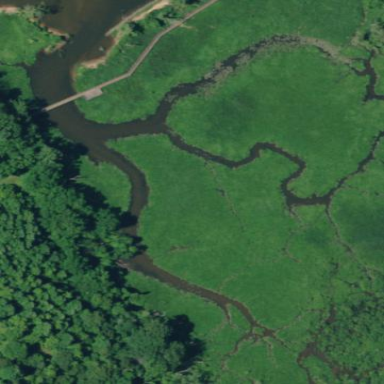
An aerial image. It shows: Marshy wetland area.